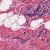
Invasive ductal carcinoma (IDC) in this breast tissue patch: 0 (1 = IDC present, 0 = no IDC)